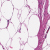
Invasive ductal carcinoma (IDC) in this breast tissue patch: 0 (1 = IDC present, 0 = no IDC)